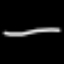
Label: line